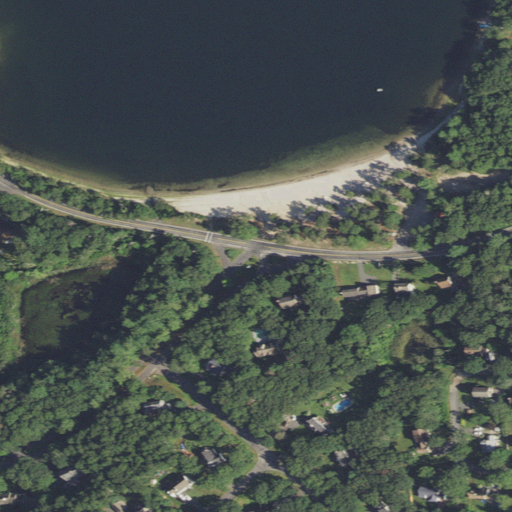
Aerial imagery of beach in Massachusetts named Snake Pond Beach containing low intensity development, open water, open development, medium intensity development, high intensity development, grassland, evergreen forest, and mixed forest